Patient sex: M
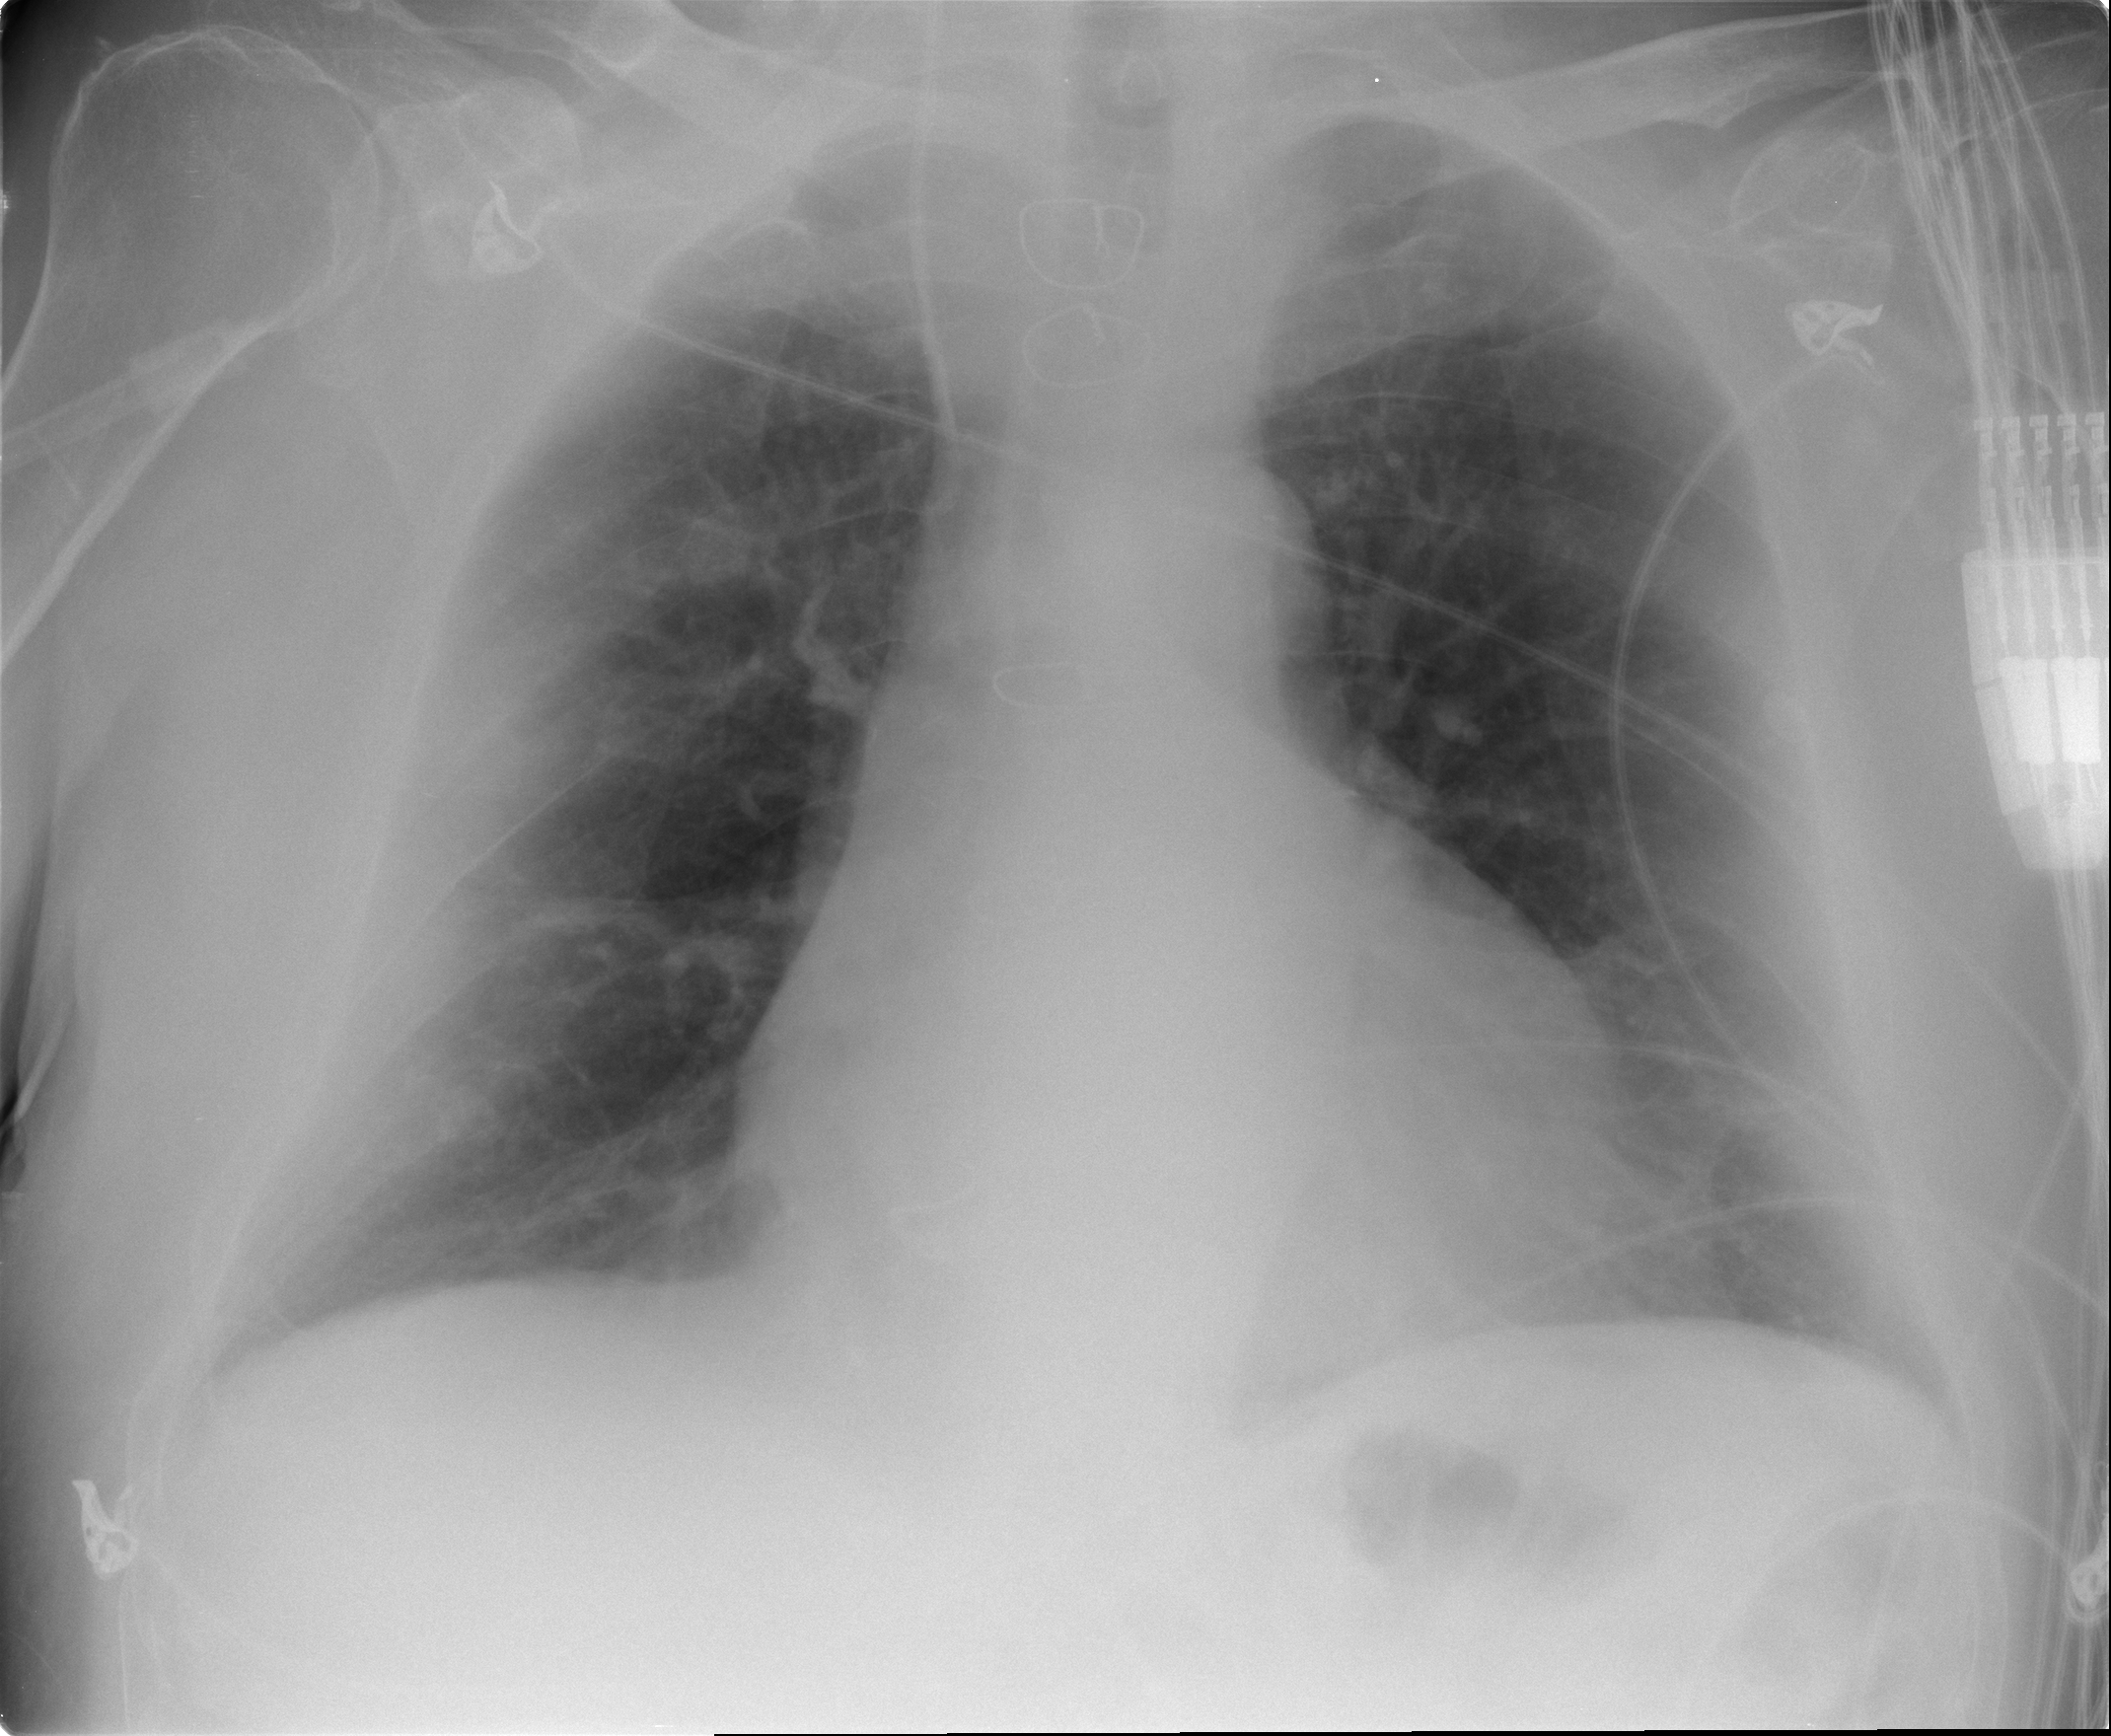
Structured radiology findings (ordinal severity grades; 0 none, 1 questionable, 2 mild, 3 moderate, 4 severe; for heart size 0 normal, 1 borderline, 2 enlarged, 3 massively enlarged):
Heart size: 2
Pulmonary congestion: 0
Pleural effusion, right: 0
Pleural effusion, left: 0
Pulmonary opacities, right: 0
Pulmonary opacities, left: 0
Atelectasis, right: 2
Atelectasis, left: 2